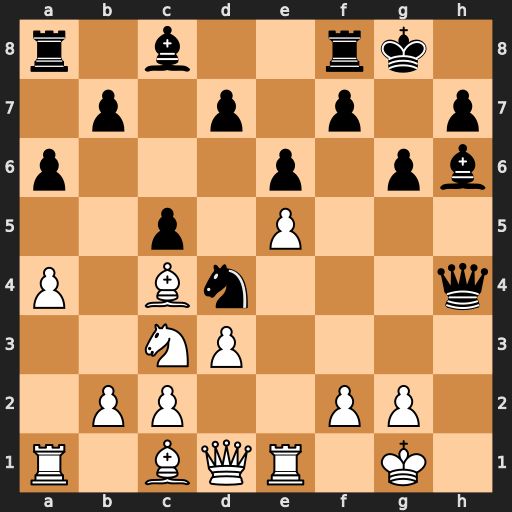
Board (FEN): r1b2rk1/1p1p1p1p/p3p1pb/2p1P3/P1Bn3q/2NP4/1PP2PP1/R1BQR1K1
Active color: w
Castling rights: -
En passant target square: -
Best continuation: Re4 Qe7 Bxh6